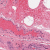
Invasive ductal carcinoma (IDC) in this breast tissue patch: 0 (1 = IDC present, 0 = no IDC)